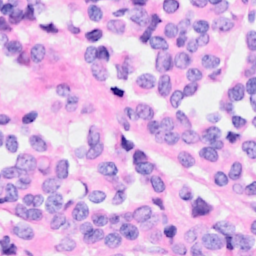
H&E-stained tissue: Breast